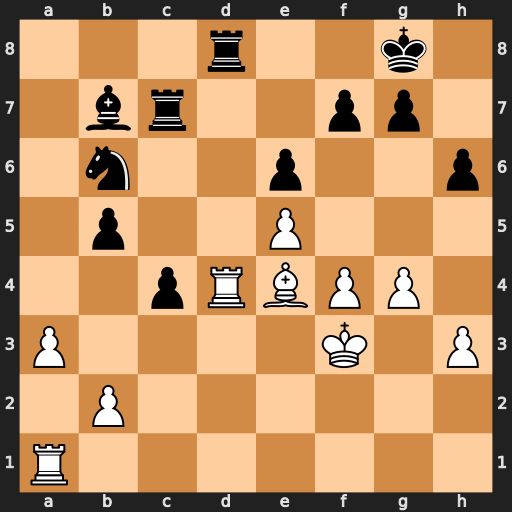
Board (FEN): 3r2k1/1br2pp1/1n2p2p/1p2P3/2pRBPP1/P4K1P/1P6/R7
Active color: w
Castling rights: -
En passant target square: -
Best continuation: Rxd8#